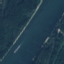
Label: River